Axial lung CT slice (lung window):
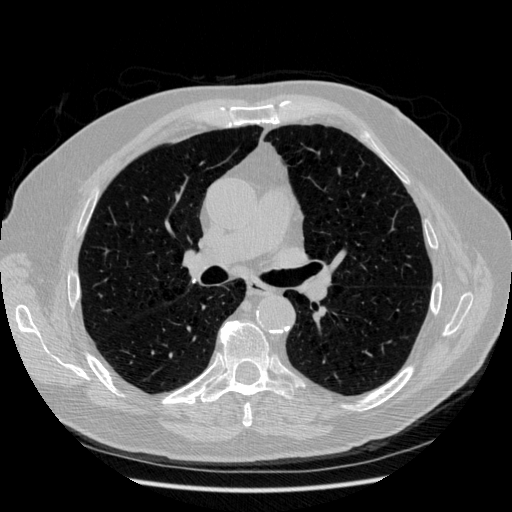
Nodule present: no